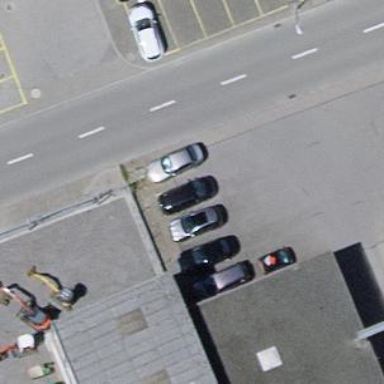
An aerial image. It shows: Parking area with surface.